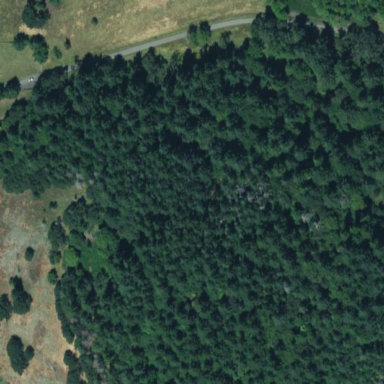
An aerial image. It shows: Semi-evergreen forest area.